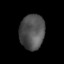
Tissue: lung
Cell type: T cells
Senescence score: 0.2429
Nuclear area (px): 852
Mean DAPI intensity: 80.482